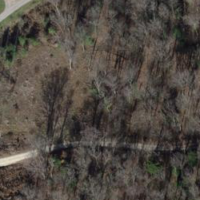
EUNIS habitat code: 41
Species observed at this site:
Tussilago farfara